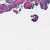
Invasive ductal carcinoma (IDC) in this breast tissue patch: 0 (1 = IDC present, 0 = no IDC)